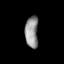
Tissue: lung
Cell type: Myeloid cells
Senescence score: 0.6808
Nuclear area (px): 408
Mean DAPI intensity: 146.245